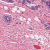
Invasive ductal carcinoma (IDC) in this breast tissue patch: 0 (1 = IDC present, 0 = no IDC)